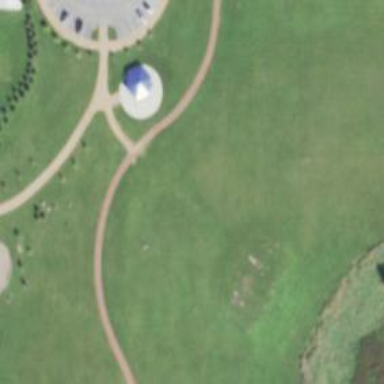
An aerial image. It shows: Disc golf hole.